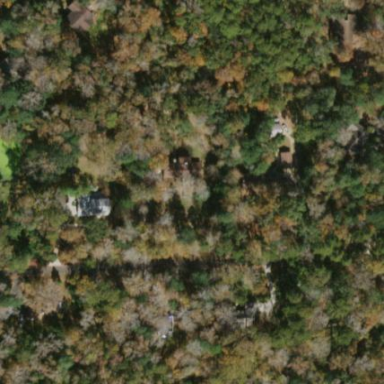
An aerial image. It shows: Beautiful woodland area.